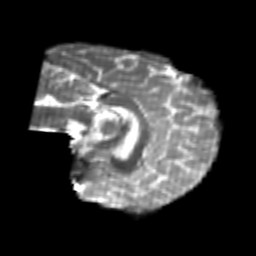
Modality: T2w
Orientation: sagittal
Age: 24
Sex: male
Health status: healthy
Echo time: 0.074 s